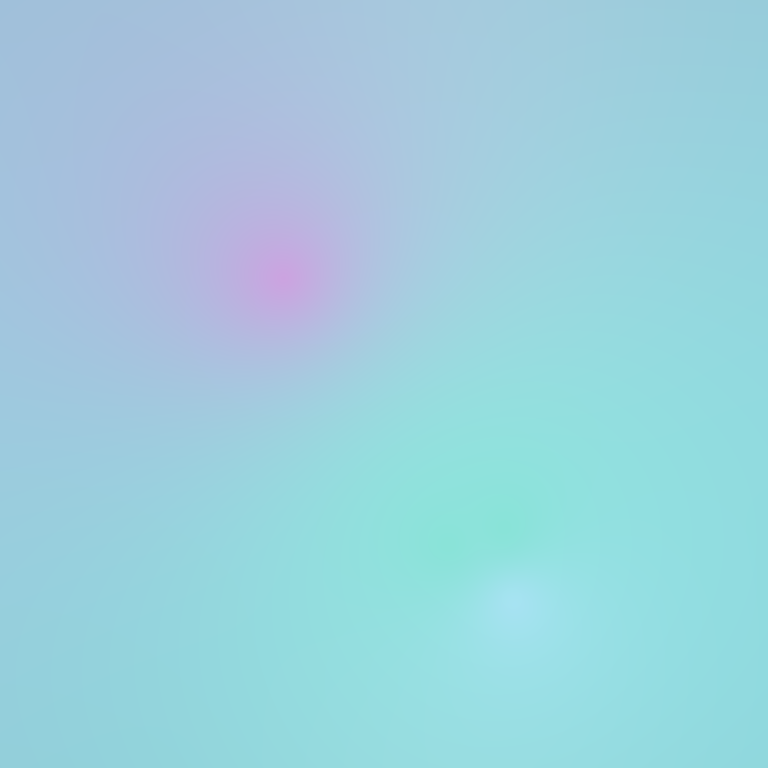
Abstract light effect, smooth gradient from soft blue to gentle pink, serene atmosphere, diffuse glow, no room, no furniture, no objects.